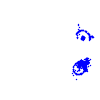
Particle: electron